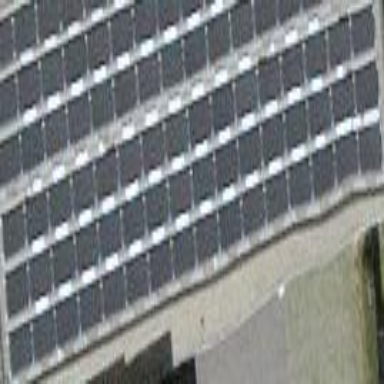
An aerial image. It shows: Solar power generator.